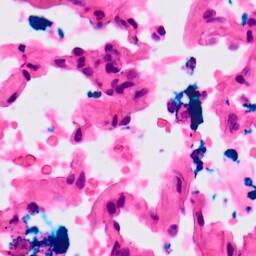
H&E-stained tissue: Lung